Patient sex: F
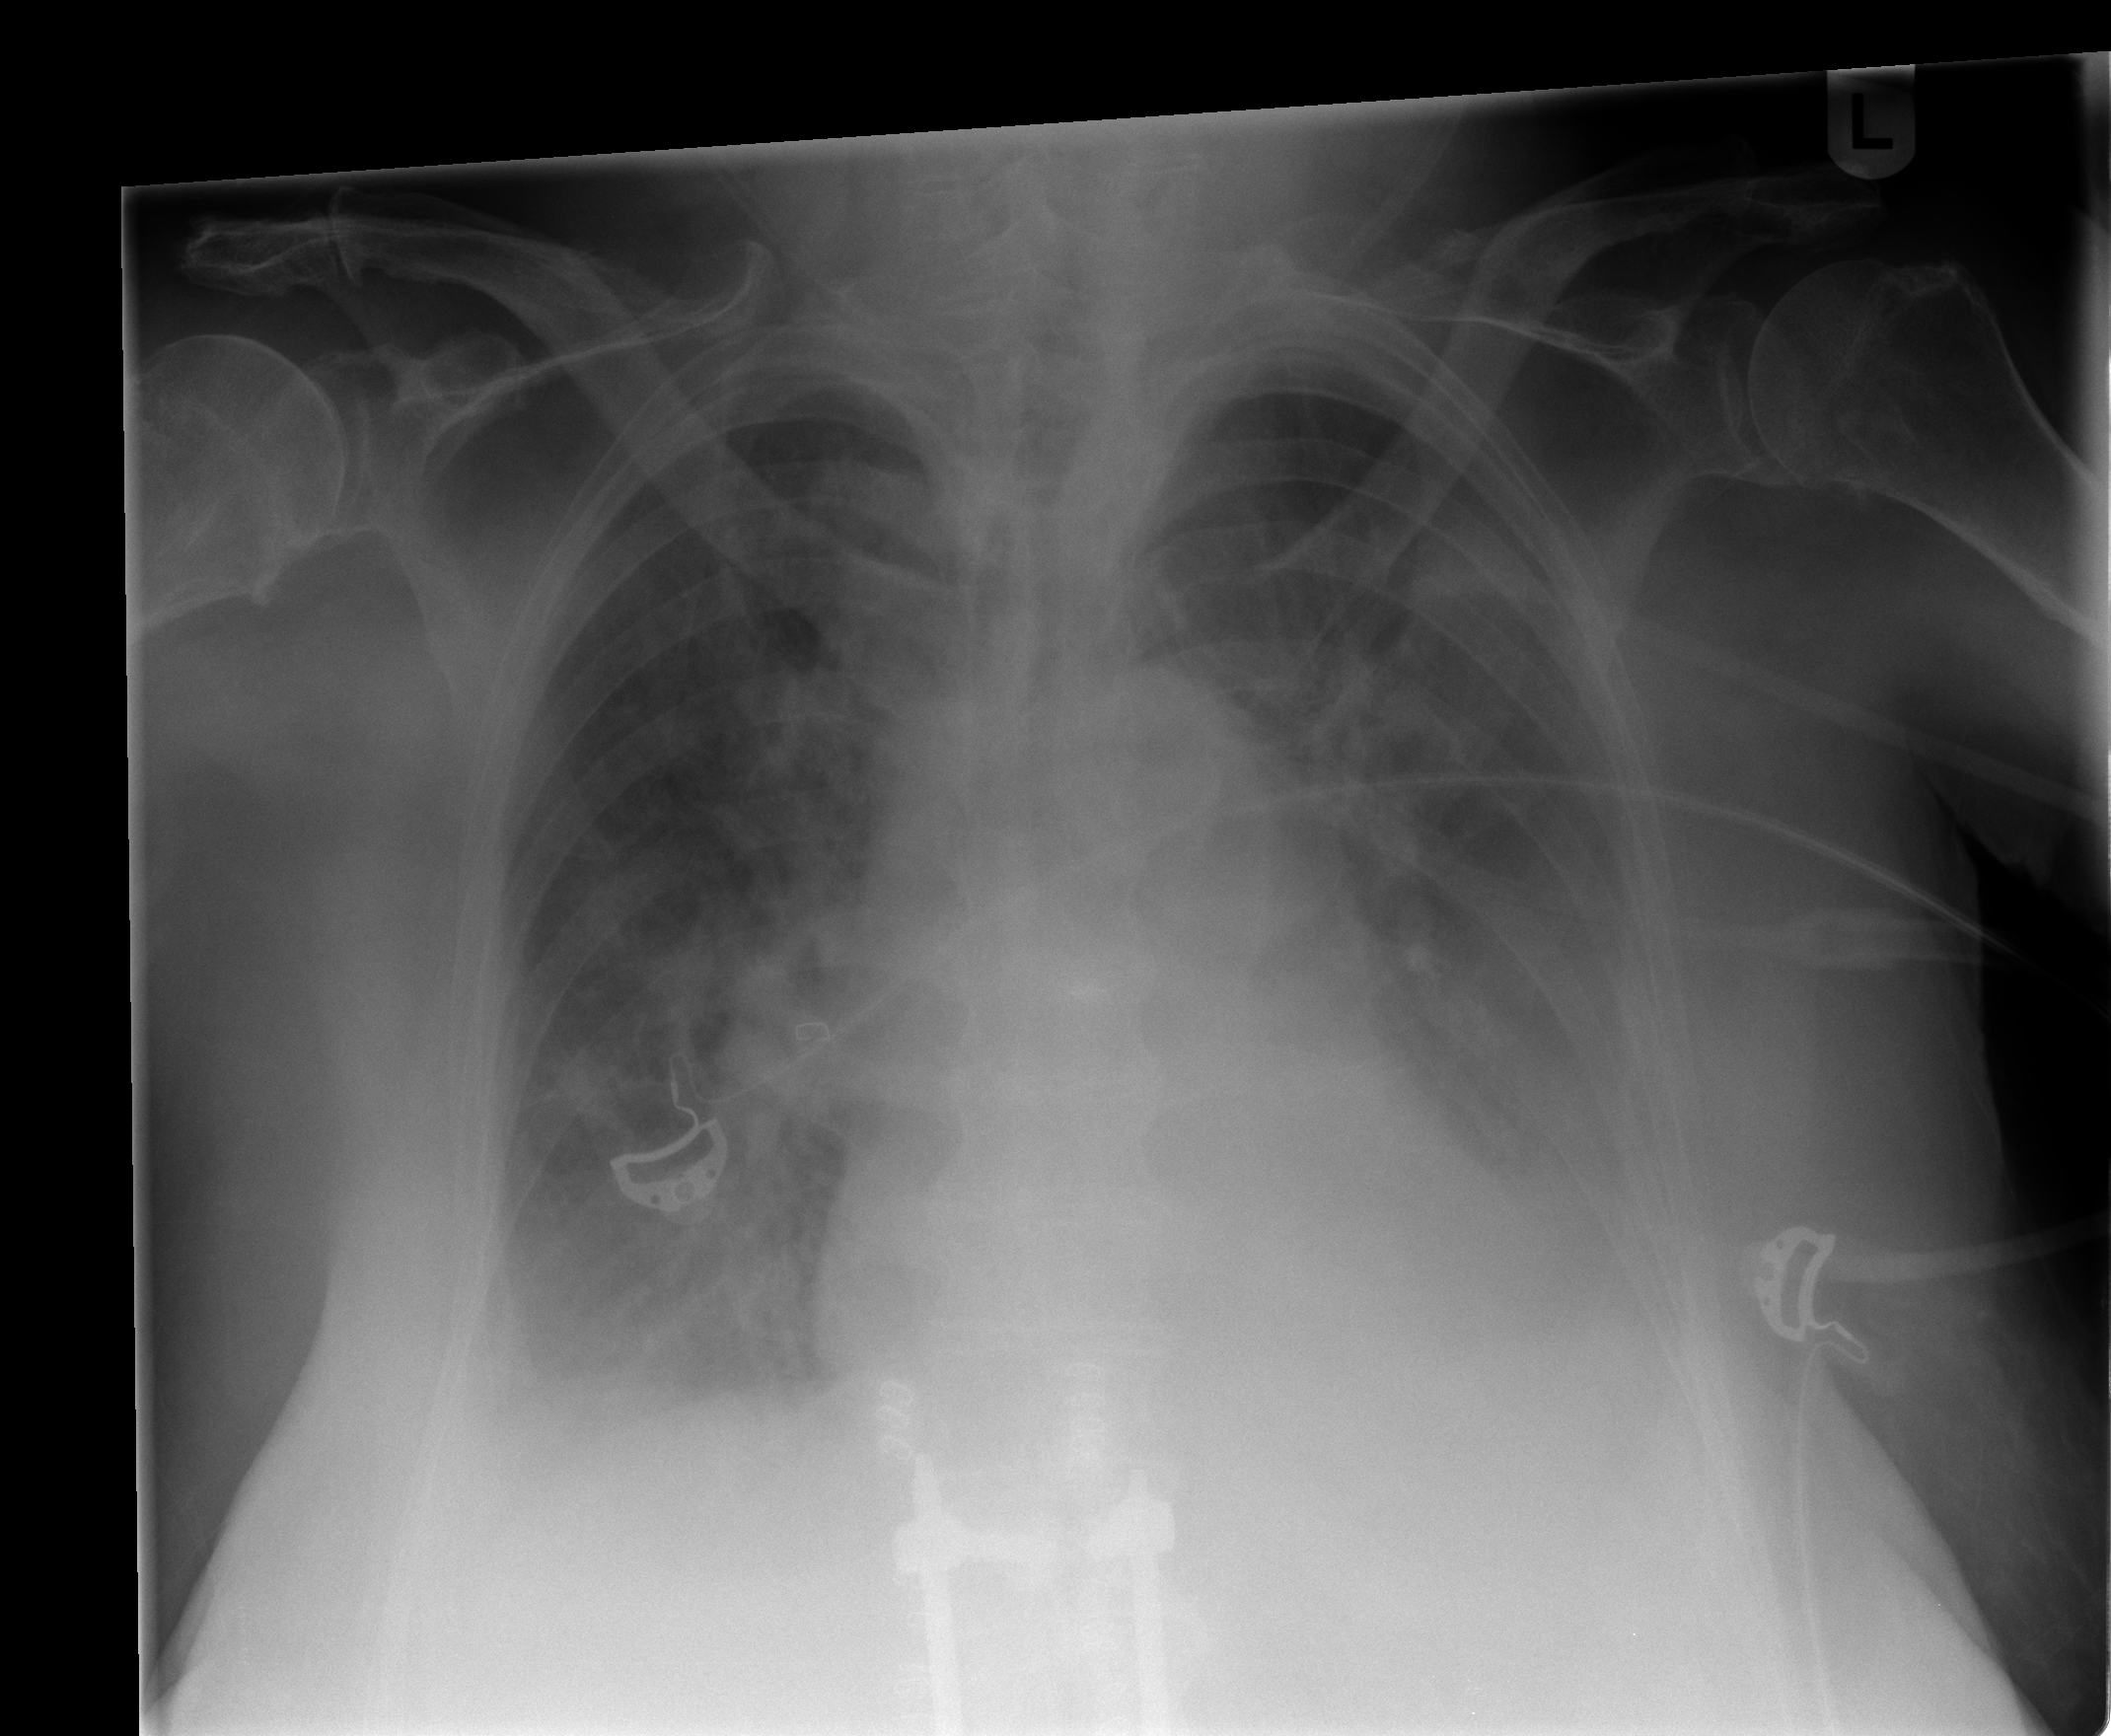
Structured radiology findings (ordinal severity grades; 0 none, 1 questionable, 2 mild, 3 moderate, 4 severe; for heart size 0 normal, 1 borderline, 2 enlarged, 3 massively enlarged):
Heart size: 2
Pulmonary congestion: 2
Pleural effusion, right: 2
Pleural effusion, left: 3
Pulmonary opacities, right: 2
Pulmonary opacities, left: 2
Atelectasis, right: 2
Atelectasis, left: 2